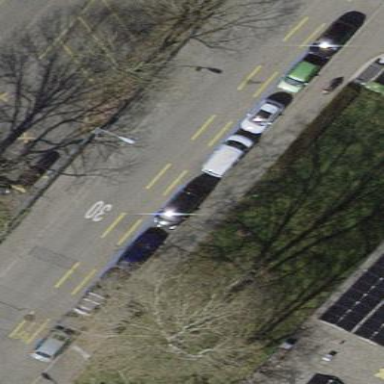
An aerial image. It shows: Parking lane designated for parking.